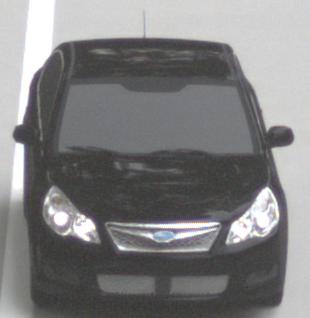
Make: Subaru
Model: Legacy 2.0R
Detailed model: Legacy (IV) Limousine
Model produced from: 2007/09
Model produced until: 2008/10
Doors: 4
Color: black
Road condition: dry road
Daytime: morning or afternoon
Contrast: low contrast